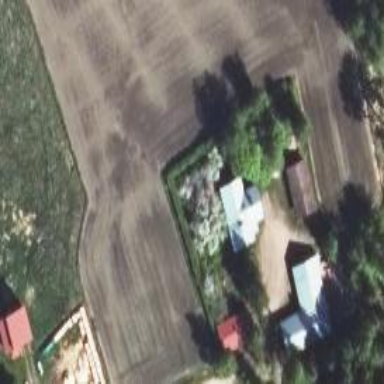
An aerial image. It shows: Farmyard area.